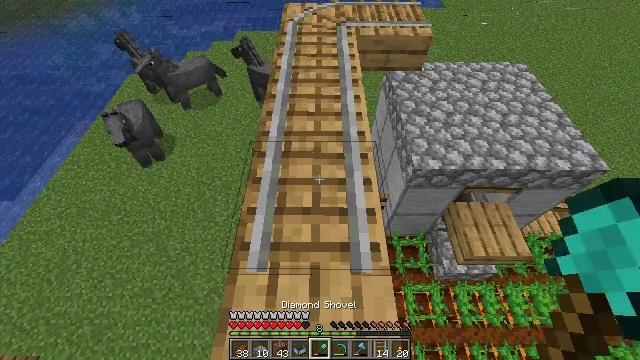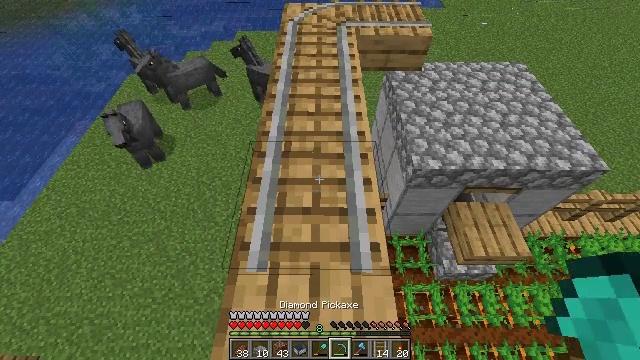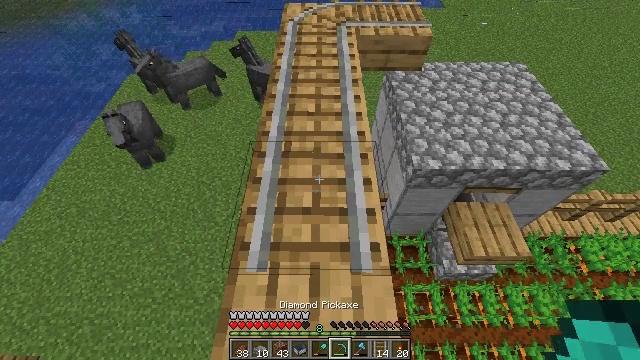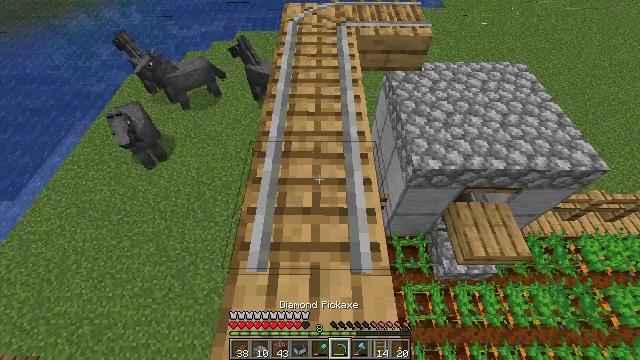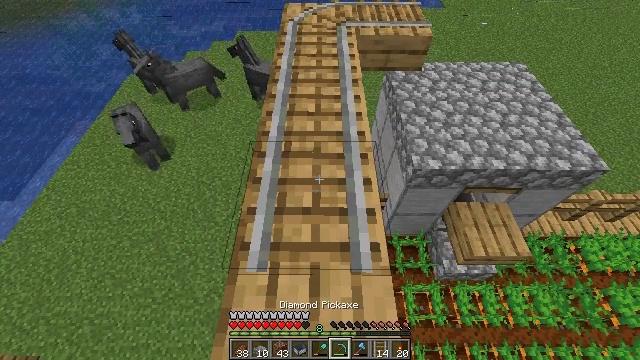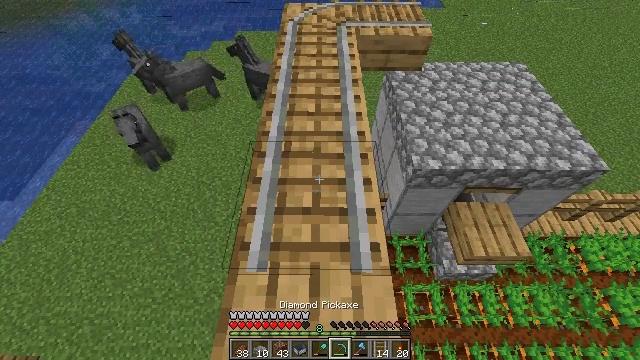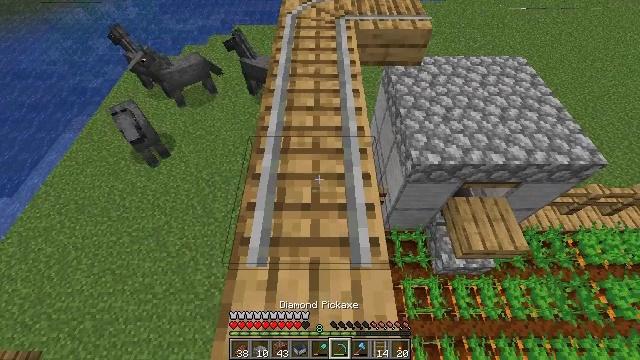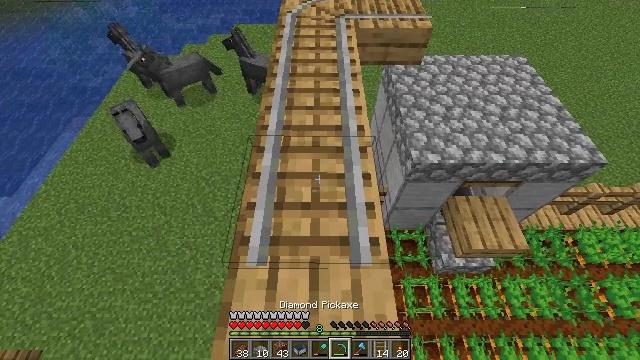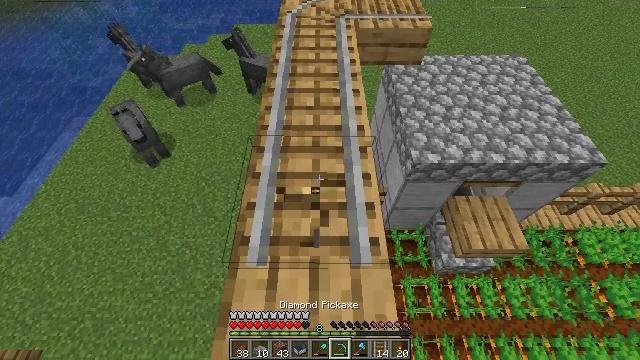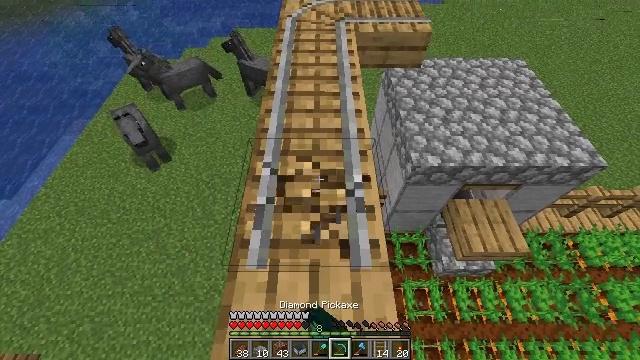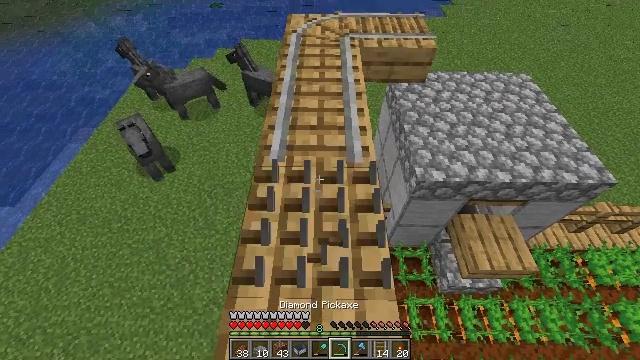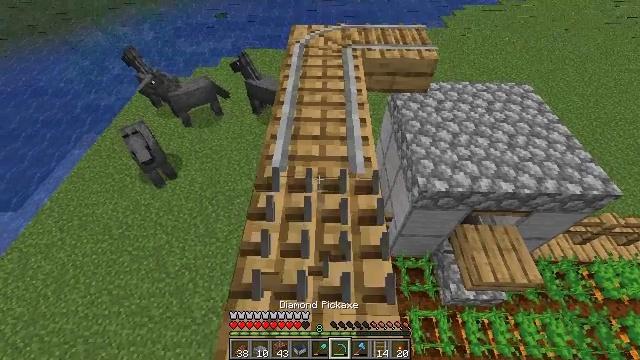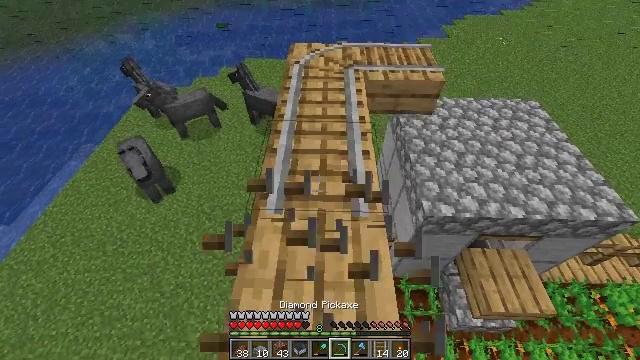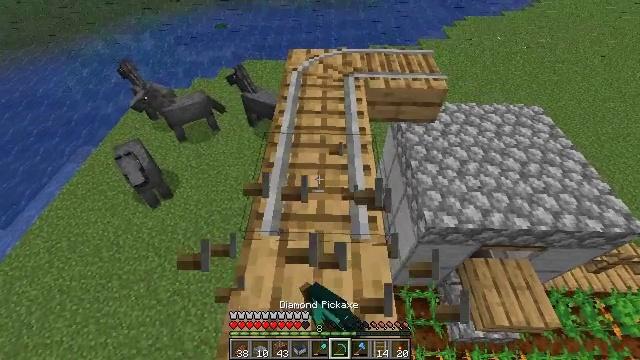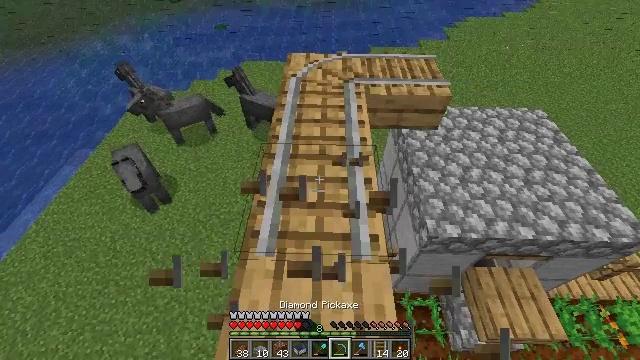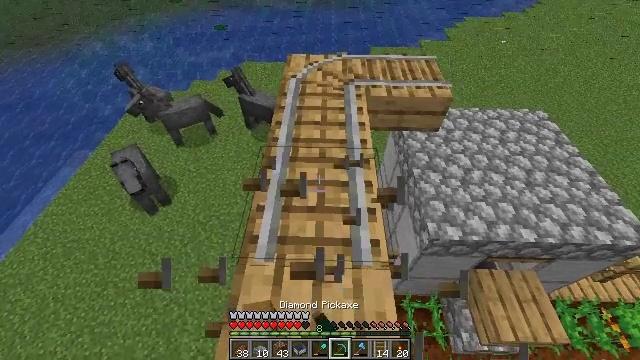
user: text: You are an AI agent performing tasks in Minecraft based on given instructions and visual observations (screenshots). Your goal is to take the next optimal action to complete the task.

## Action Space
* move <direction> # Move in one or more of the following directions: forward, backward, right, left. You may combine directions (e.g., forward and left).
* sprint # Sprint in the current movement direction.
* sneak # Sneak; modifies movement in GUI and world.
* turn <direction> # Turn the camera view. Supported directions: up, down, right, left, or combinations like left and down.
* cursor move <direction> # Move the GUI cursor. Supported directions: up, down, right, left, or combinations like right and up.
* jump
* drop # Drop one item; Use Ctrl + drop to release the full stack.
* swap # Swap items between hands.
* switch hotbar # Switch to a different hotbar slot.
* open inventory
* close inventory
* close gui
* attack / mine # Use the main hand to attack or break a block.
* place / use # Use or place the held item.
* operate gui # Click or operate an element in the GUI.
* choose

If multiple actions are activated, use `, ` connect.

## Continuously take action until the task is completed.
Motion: motion action
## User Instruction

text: Break the rail off the ground.
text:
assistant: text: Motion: no_op
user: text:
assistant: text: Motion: no_op
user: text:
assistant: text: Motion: no_op
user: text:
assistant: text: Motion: no_op
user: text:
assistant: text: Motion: no_op
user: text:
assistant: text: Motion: turn down
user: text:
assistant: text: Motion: no_op
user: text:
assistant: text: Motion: attack / mine
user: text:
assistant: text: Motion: attack / mine
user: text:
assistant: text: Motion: move forward, turn up, attack / mine
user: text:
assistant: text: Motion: move forward, turn up, attack / mine
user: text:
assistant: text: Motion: move forward, turn up, attack / mine
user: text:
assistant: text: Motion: move forward, attack / mine
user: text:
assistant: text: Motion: attack / mine
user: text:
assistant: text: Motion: attack / mine
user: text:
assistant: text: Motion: attack / mine
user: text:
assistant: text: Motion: move forward, attack / mine
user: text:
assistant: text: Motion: move forward, attack / mine
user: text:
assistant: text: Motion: move forward, attack / mine
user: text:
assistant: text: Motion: move forward, attack / mine
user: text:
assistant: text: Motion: attack / mine
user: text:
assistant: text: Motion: attack / mine
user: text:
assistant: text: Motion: attack / mine
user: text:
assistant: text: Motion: attack / mine
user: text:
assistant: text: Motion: attack / mine
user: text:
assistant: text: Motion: move forward, attack / mine
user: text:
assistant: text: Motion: move forward, attack / mine
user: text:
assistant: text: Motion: move forward, attack / mine
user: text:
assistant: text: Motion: attack / mine
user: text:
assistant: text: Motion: attack / mine